九年级 · 度量几何学
小明一家自驾到古镇 $C$ 游玩，到达 $A$ 地后，导航显示车辆应沿北偏西 $60^{\circ}$ 方向行驶 12 千米至 $B$地, 再沿北偏东 $45^{\circ}$ 方向行驶一段距离到古镇 $C$, 小明发现古镇 $C$ 恰好在 $A$ 地的正北方向, 则 $B$, $C$ 两地的距离为 $(\quad)$
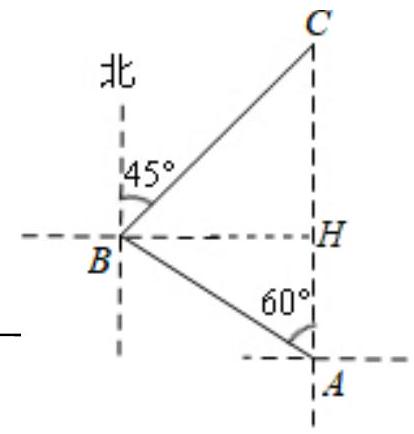
A. $6 \sqrt{3}$
B. 12
C. $6 \sqrt{6}$
D. $6+6 \sqrt{3}$
答案: C
解析: 如图, 作 $B H \perp A C$ 于 $H$,

由题意得, $\angle C B H=45^{\circ}, \angle B A H=60^{\circ}$,

在 $R t \triangle B A H$ 中, $B H=A B \times \sin \angle B A H=6 \sqrt{3}$,

在Rt $\triangle B C H$ 中, $\angle C B H=45^{\circ}$,

$\therefore B C=\frac{B H}{\cos \angle C B H}=6 \sqrt{6}$ (千米),

答: $B, C$ 两地的距离为 $6 \sqrt{6}$ 千米.

故选: $C$.